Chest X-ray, PA view. Patient: 26 years old, sex M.
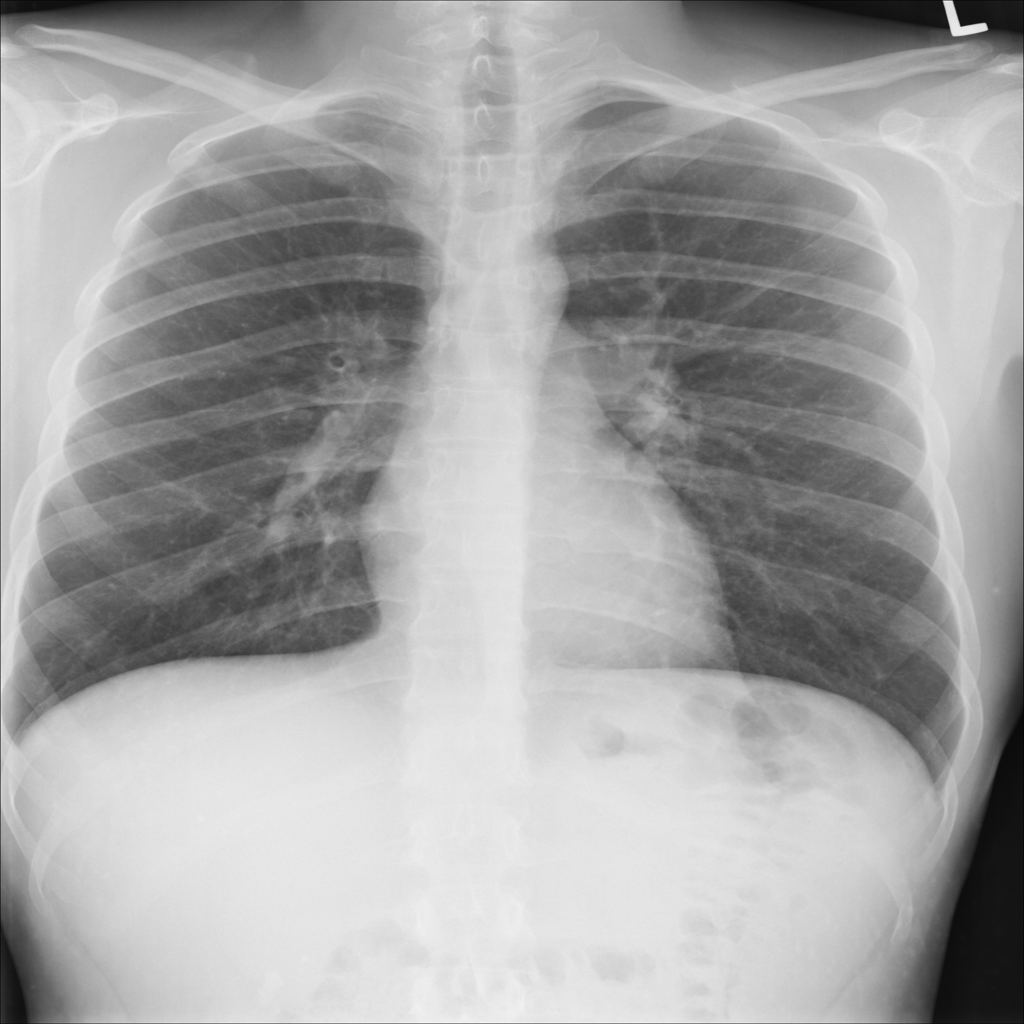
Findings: Infiltration